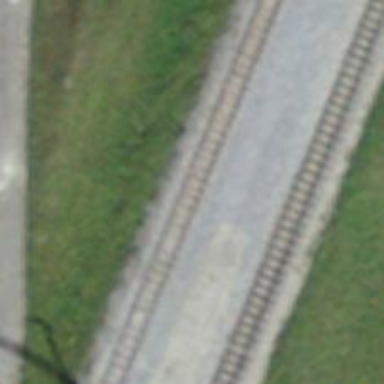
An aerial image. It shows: Narrow-gauge railway siding with electrified contact lines. It has one track.